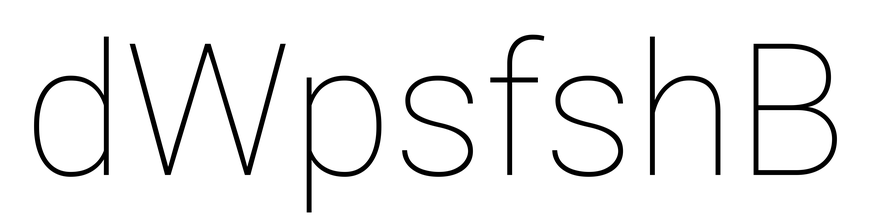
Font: Roboto_Thin